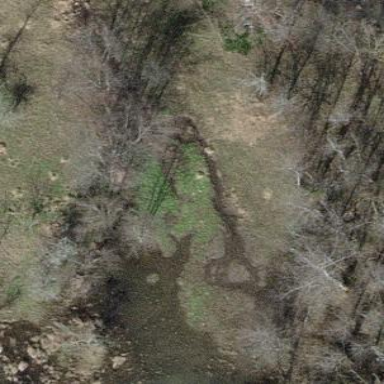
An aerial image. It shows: Reedbed wetland area.